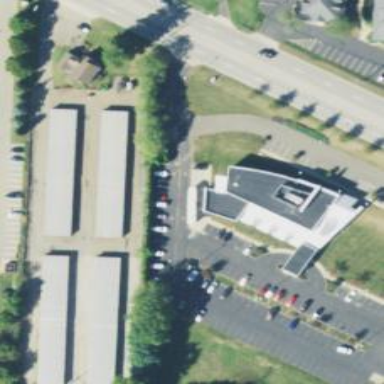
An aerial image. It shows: Clinic building offering healthcare services.